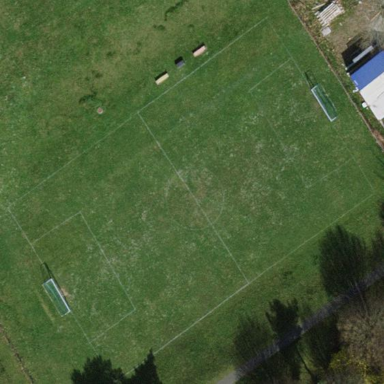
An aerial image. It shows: Soccer pitch for leisure land activities.